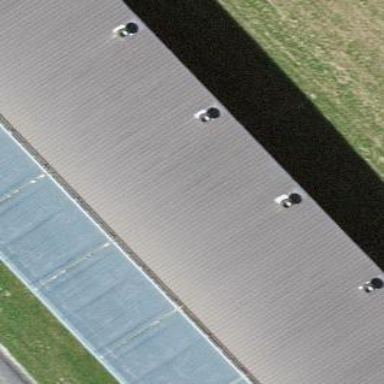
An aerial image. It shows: Shed building.